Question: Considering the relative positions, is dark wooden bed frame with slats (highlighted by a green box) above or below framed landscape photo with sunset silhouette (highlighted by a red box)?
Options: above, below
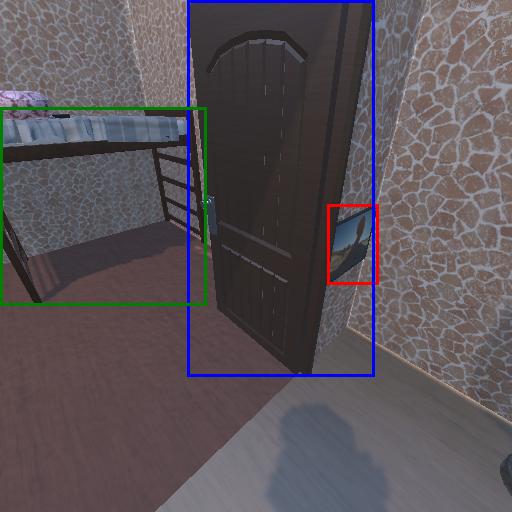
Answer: above